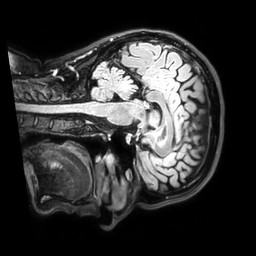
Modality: FLAIR
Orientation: sagittal
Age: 35
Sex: female
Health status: healthy
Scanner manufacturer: philips
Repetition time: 4.8 s
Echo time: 0.2812 s